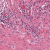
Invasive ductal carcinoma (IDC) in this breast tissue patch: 0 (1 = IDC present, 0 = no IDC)